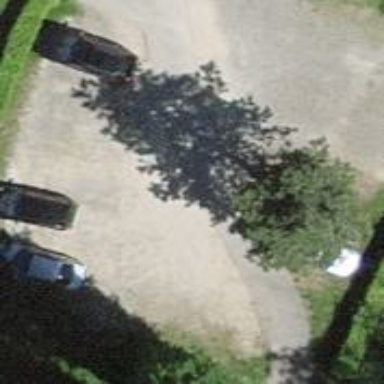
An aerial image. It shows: Parking area with unpaved surface.